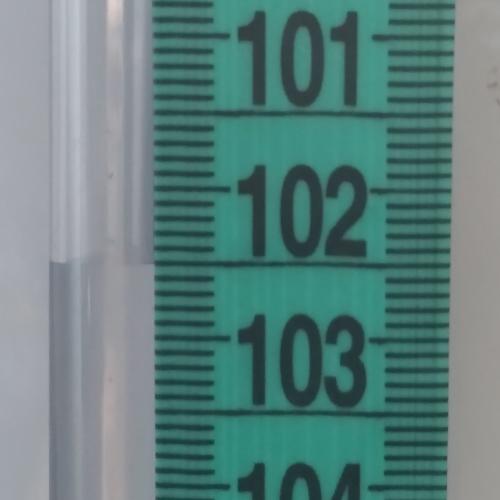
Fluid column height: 102.5 cm